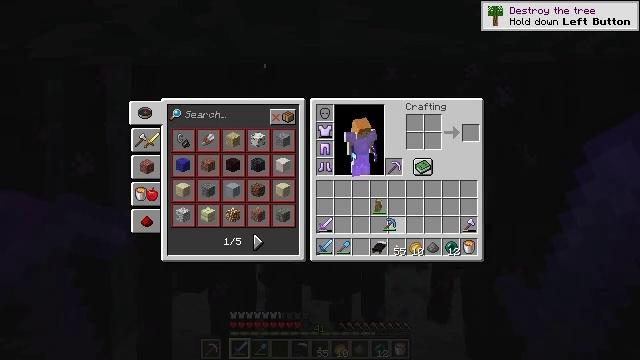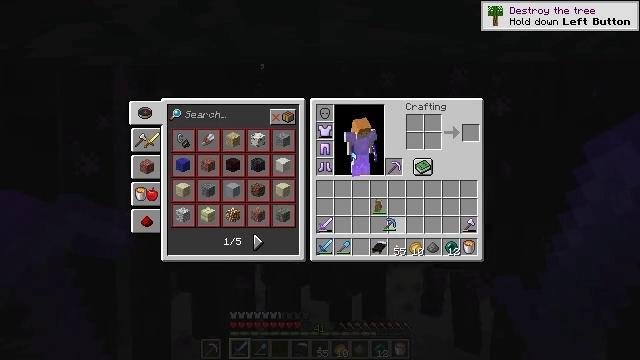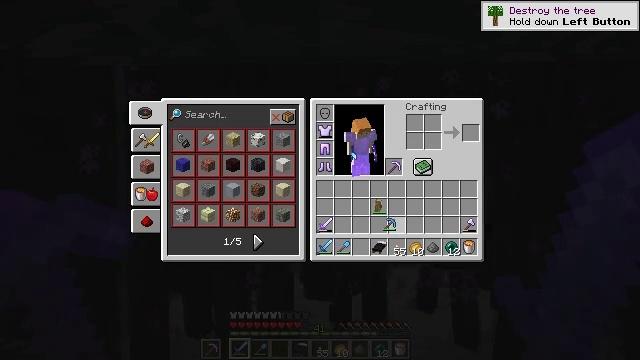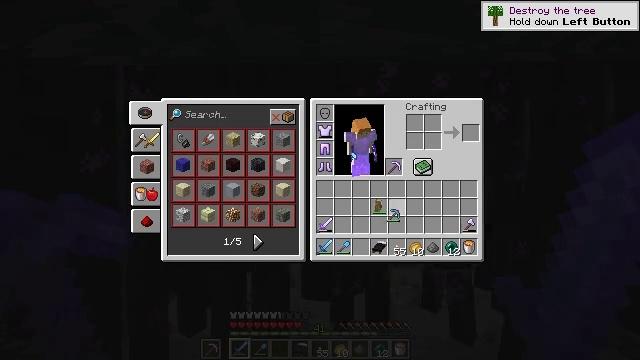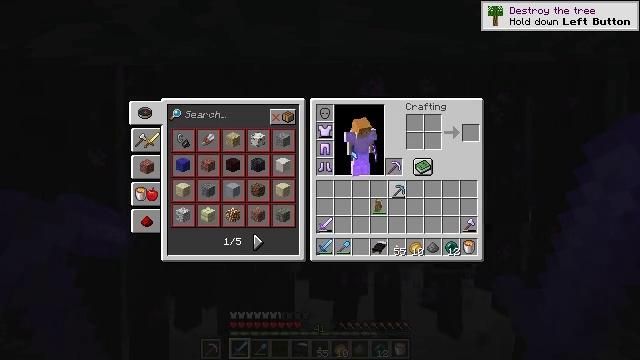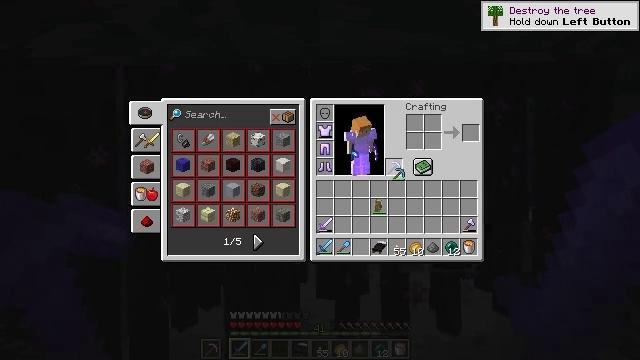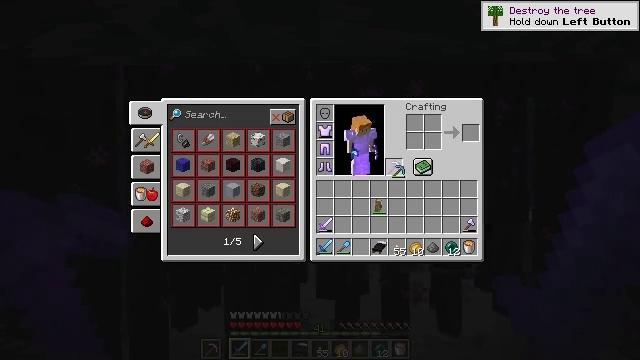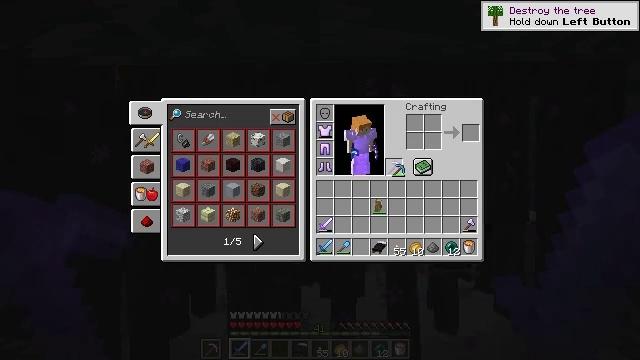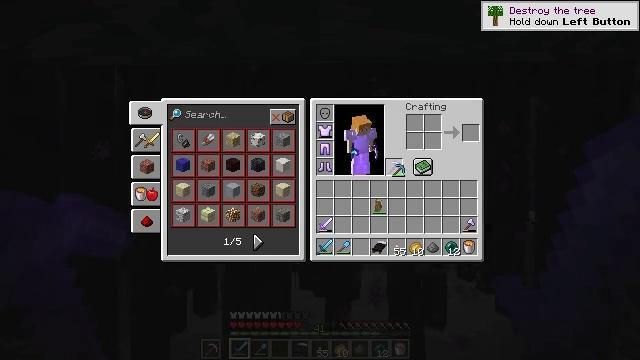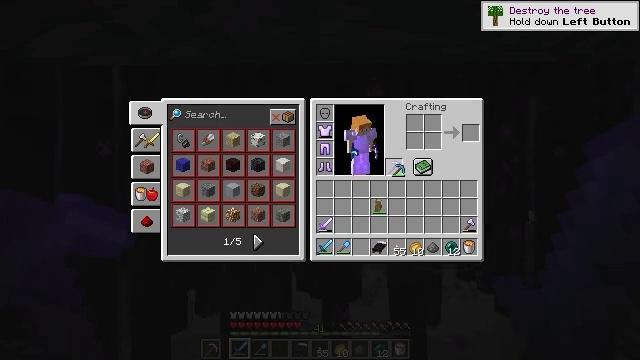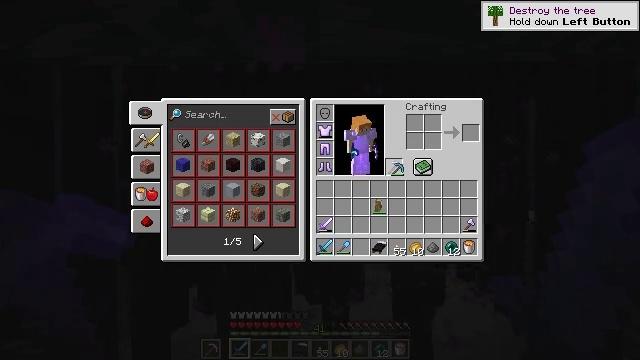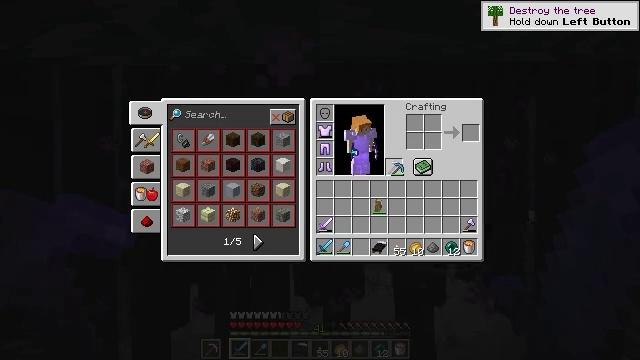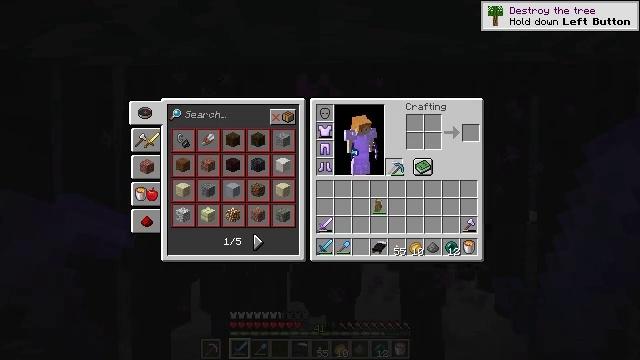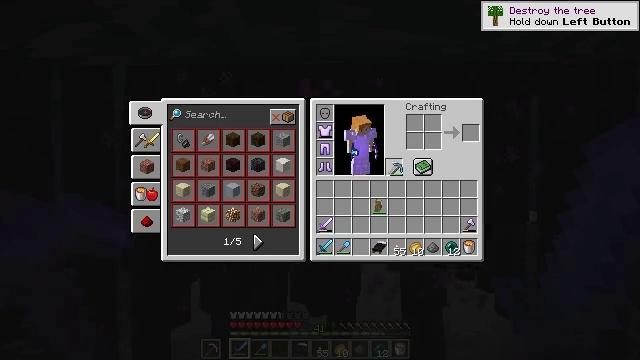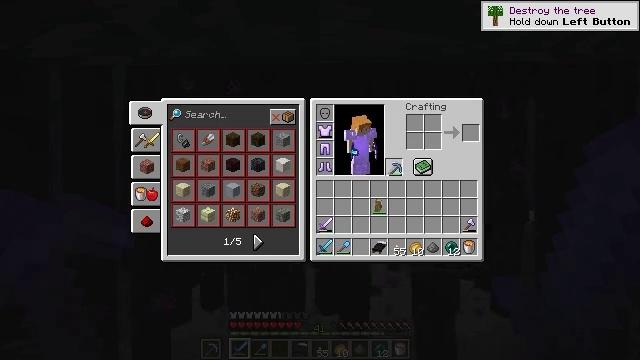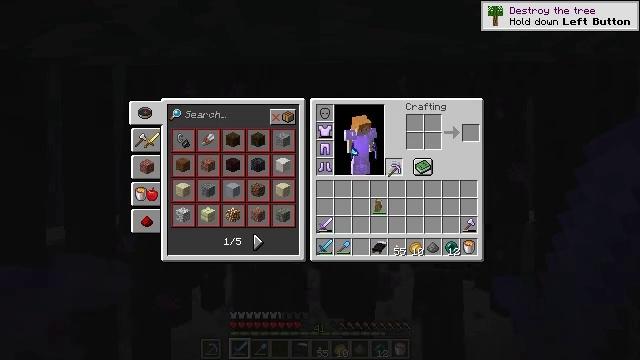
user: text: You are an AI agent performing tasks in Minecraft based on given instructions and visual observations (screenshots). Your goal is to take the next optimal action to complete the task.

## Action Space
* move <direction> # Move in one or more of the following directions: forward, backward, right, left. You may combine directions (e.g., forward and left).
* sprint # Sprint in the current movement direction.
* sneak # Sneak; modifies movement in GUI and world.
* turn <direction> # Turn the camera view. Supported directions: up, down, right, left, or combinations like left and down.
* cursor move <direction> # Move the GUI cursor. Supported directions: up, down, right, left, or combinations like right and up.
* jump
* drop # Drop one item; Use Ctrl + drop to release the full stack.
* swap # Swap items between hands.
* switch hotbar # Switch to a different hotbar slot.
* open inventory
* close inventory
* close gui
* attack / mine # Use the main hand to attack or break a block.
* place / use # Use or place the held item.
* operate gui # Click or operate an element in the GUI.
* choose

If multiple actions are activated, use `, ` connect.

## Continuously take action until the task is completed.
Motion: motion action
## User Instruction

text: Hunt the enderman.
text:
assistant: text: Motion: operate gui
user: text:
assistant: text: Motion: operate gui
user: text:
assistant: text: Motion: cursor move up
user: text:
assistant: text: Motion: cursor move up
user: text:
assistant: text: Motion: cursor move up
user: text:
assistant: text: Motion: no_op
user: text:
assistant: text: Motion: no_op
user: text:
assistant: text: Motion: no_op
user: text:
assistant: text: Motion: no_op
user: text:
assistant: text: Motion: no_op
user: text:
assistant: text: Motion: no_op
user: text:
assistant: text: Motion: operate gui
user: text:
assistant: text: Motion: operate gui
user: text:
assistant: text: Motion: operate gui
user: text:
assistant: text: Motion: no_op
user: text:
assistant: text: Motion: no_op
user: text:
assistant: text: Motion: no_op
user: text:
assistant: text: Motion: no_op
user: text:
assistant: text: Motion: no_op
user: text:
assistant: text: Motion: no_op
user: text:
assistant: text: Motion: no_op
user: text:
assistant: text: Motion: no_op
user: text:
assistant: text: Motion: no_op
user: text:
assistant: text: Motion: no_op
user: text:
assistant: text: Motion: operate gui
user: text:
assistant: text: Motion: operate gui
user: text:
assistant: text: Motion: operate gui
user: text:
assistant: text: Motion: no_op
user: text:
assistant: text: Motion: no_op
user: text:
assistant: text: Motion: no_op